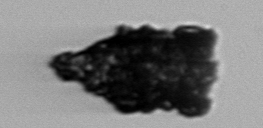
Label: Tintinnopsis